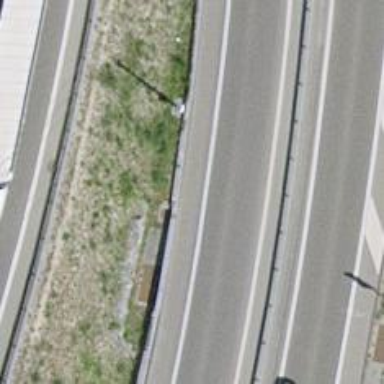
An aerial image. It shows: View of motorway.